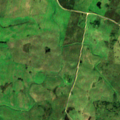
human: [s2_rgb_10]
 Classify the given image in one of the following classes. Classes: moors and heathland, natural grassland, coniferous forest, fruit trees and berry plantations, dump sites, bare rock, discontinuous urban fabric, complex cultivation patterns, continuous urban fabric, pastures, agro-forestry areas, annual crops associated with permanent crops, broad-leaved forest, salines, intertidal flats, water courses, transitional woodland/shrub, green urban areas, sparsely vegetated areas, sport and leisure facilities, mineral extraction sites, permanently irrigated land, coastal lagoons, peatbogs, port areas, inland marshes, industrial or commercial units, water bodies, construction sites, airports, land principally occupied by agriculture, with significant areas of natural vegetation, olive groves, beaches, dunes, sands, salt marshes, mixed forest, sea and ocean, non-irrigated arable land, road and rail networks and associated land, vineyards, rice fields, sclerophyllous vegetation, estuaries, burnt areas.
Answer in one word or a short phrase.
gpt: non-irrigated arable land, pastures